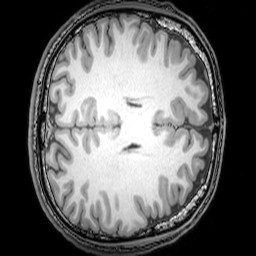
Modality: T1w
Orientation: axial
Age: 24
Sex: male
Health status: healthy
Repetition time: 0.081 s
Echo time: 0.037 s